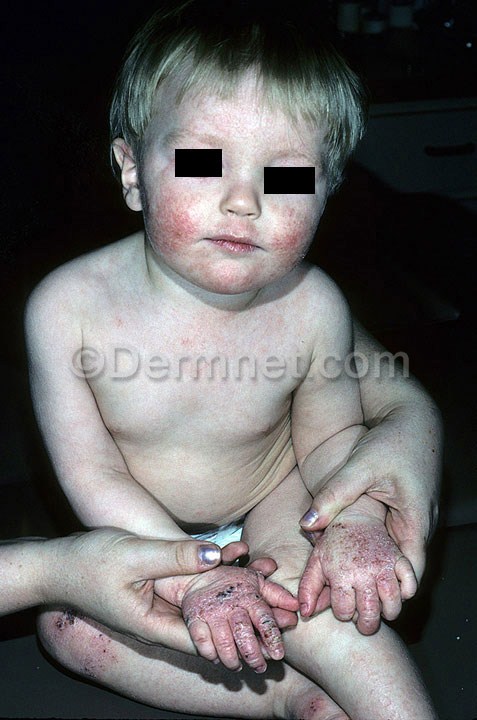
Disease: Atopic Dermatitis Photos